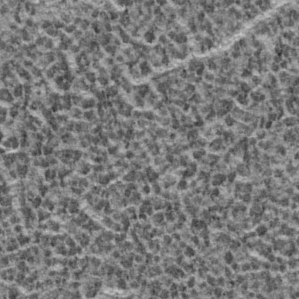
Label: frost